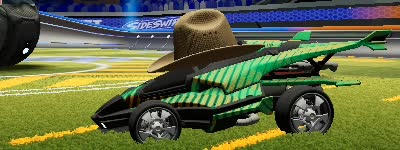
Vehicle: aftershock